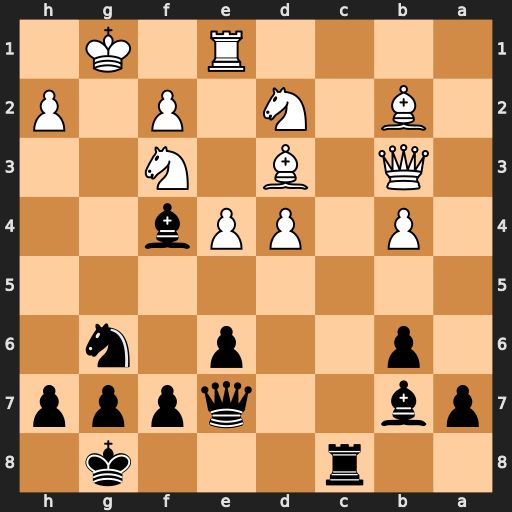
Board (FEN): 2r3k1/pb2qppp/1p2p1n1/8/1P1PPb2/1Q1B1N2/1B1N1P1P/4R1K1
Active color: b
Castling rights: -
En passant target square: -
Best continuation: Bxd2 Nxd2 Qg5+ Kf1 Qxd2